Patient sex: M
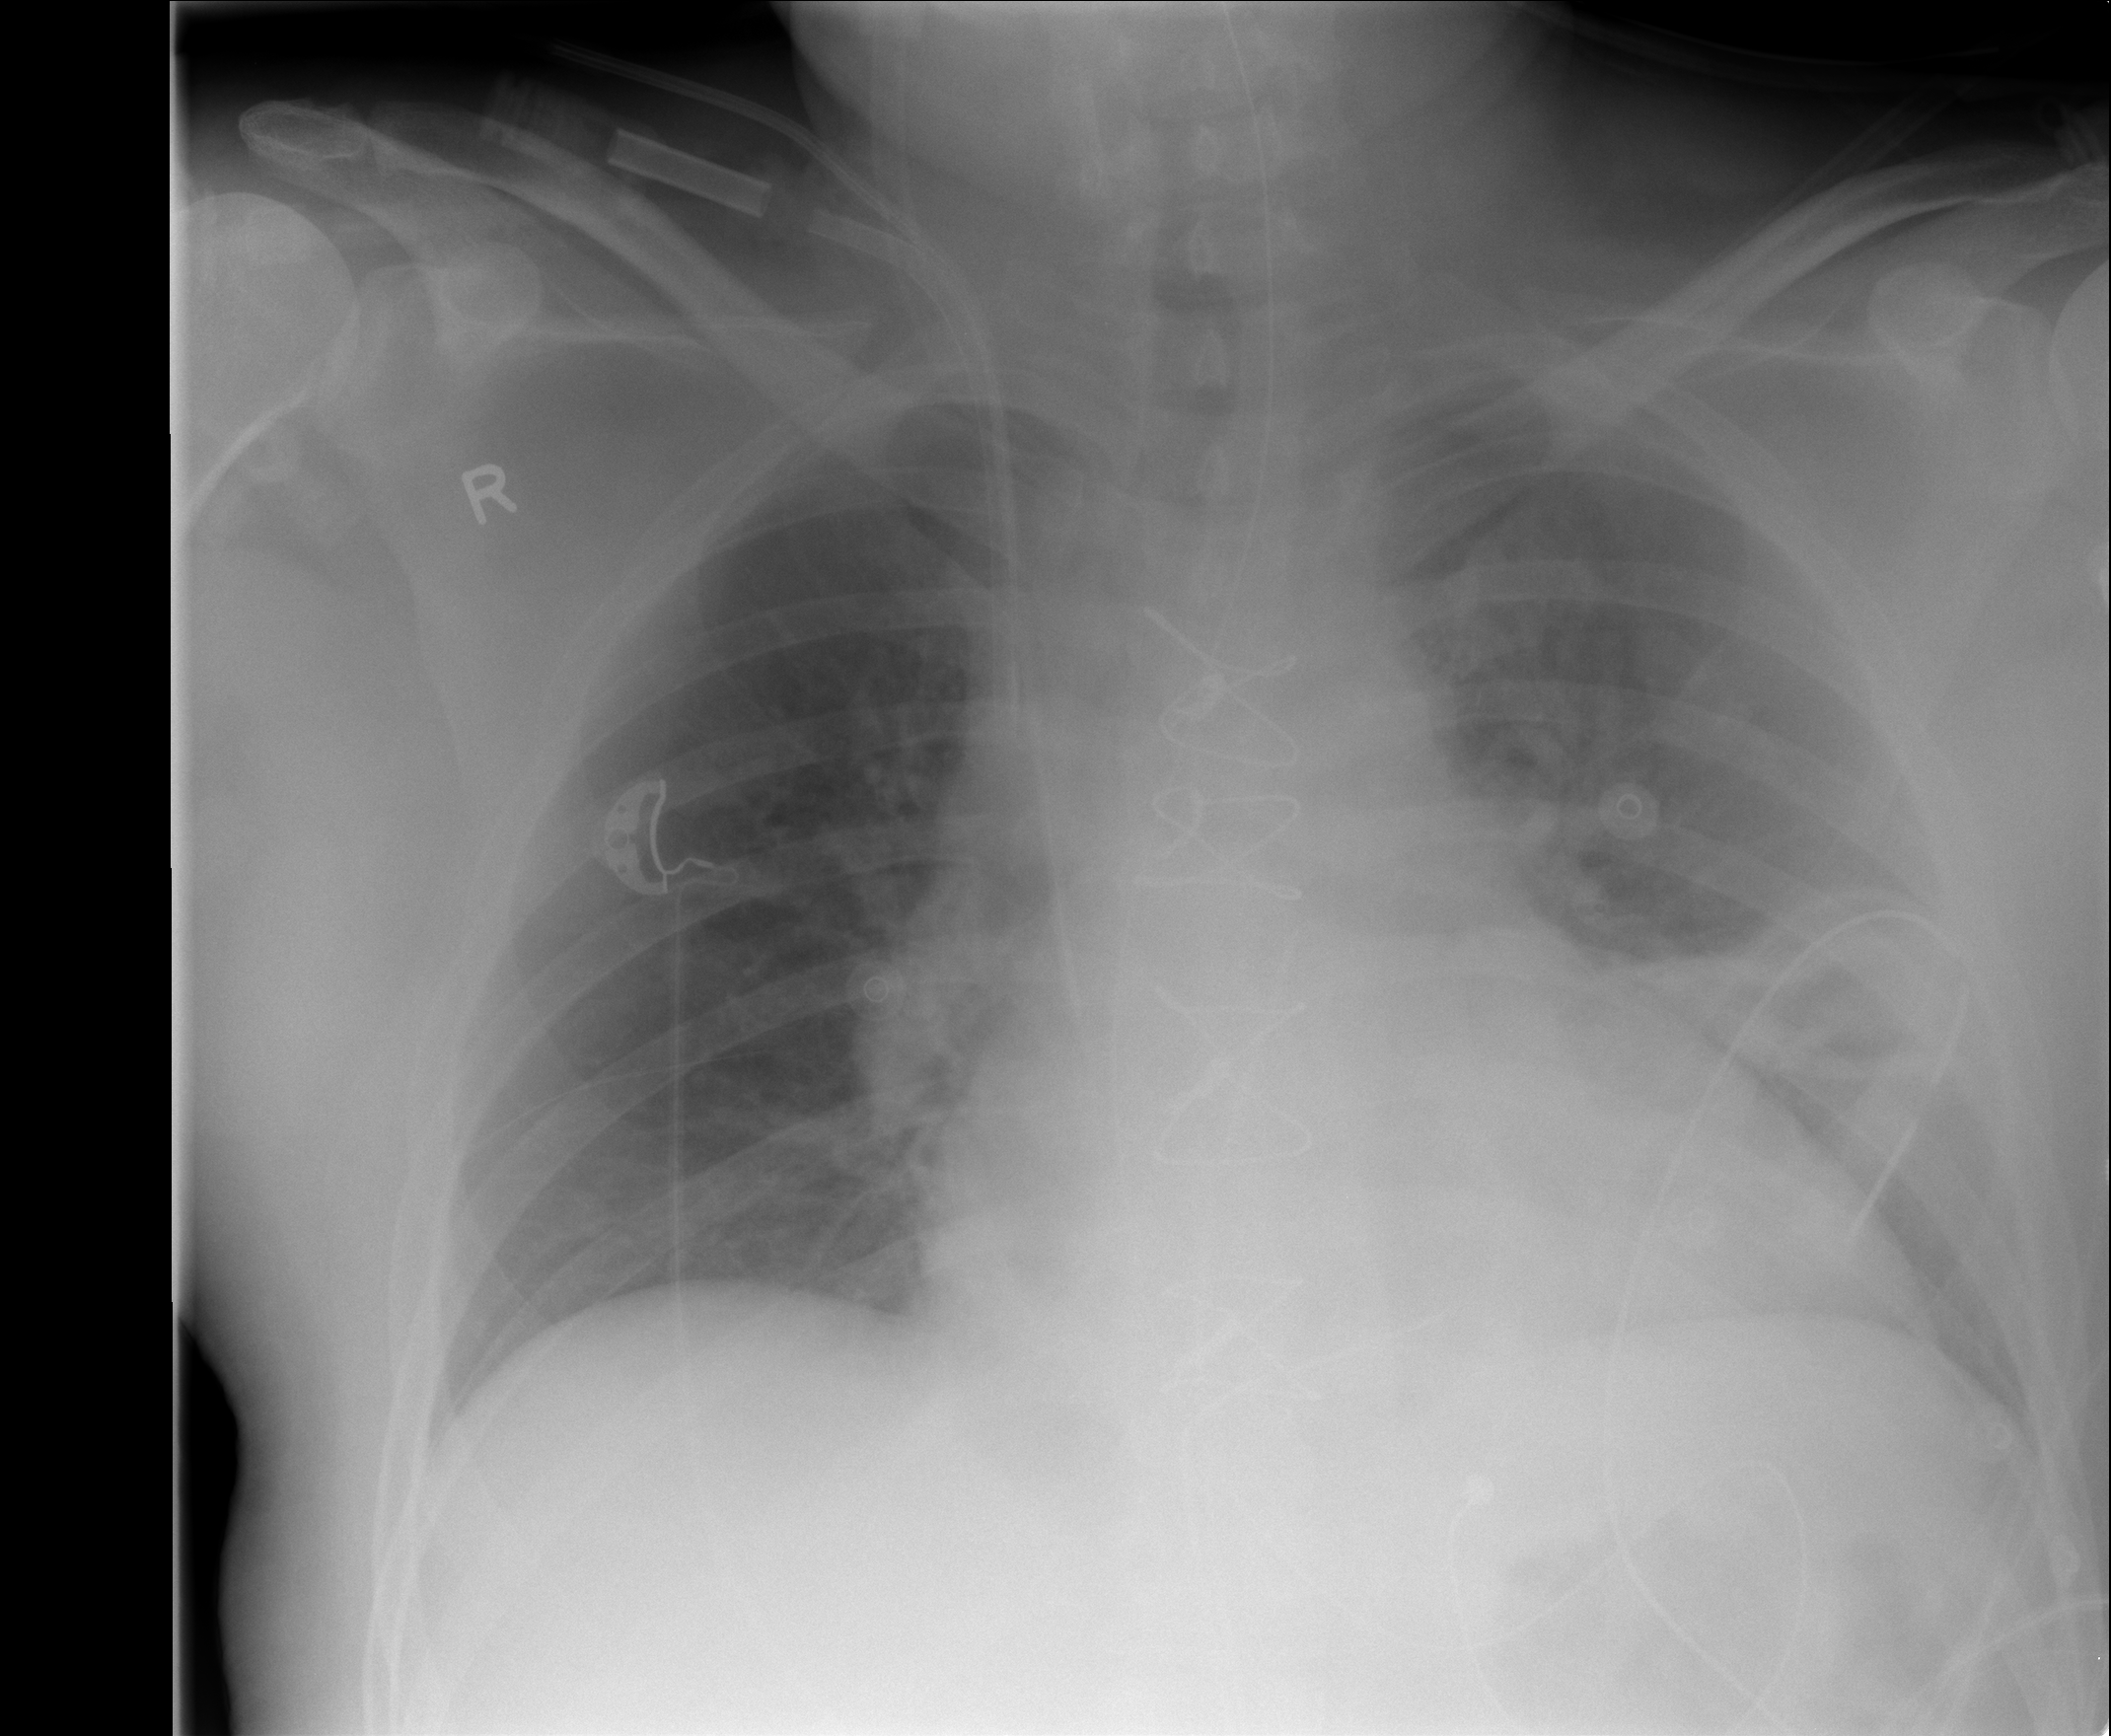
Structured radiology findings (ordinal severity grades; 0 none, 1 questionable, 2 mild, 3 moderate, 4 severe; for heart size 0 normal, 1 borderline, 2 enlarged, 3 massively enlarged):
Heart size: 2
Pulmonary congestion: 2
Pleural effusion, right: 0
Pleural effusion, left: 0
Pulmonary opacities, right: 1
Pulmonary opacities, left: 2
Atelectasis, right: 0
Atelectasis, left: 2